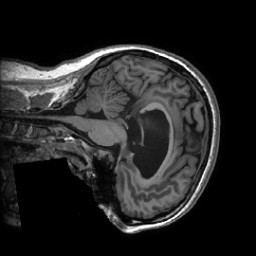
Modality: T1w
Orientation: sagittal
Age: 23
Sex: female
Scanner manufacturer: ge
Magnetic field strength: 3 T
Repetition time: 0.007348 s
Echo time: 0.003036 s